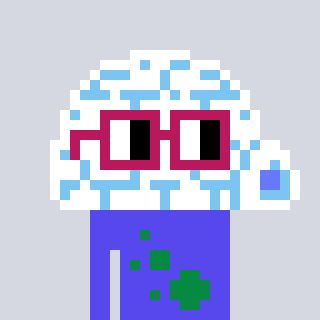
a pixel art character with square dark red glasses, a igloo-shaped head and a computerblue-colored body on a cool background